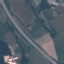
Label: Highway